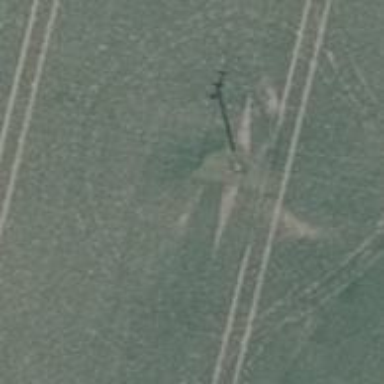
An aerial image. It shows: Power pole.